Question: I'm analysing a Apache log file and I have imported it in to a pandas dataframe.
> '65.55.52.118 - - <URL>"'
My dataframe:

I want to group this in to sessions based on IP, Agent and Time difference (If the duration of time is greater than 30 mins it should be a new session).
It is easy to group the dataframe by IP and Agent but how to check this time difference?Hope the problem is clear.
'''
sessions = df.groupby(['IP', 'Agent']).size()
'''
UPDATE : df.index is like follows:
'''
<class 'pandas.tseries.index.DatetimeIndex'>
[2013-05-30 06:00:41, ..., 2013-05-30 22:29:14]
Length: 31975, Freq: None, Timezone: None
'''
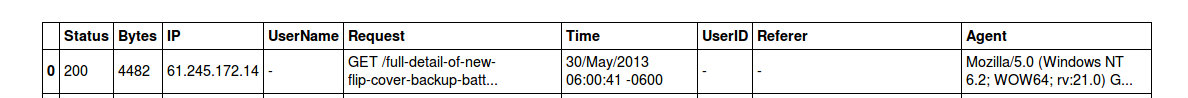
Answer: I would do this using a <URL>:
'''
In [11]: s = pd.Series([1., 1.1, 1.2, 2.7, 3.2, 3.8, 3.9])
In [12]: (s - s.shift(1) > 0.5).fillna(0).cumsum(skipna=False) # *
Out[12]:
0 0
1 0
2 0
3 1
4 1
5 2
6 2
dtype: int64
'''
*
Then you can use this in a <URL>:
'''
In [21]: df = pd.DataFrame([[1.1, 1.7, 2.5, 2.6, 2.7, 3.4], list('AAABBB')]).T
In [22]: df.columns = ['time', 'ip']
In [23]: df
Out[23]:
time ip
0 1.1 A
1 1.7 A
2 2.5 A
3 2.6 B
4 2.7 B
5 3.4 B
In [24]: g = df.groupby('ip')
In [25]: df['session_number'] = g['time'].apply(lambda s: (s - s.shift(1) > 0.5).fillna(0).cumsum(skipna=False))
In [26]: df
Out[26]:
time ip session_number
0 1.1 A 0
1 1.7 A 1
2 2.5 A 2
3 2.6 B 0
4 2.7 B 0
5 3.4 B 1
'''
''ip''''session_number''